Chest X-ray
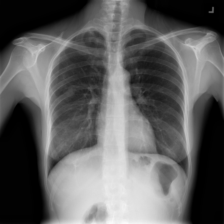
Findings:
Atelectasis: negative
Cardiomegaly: negative
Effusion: negative
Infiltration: negative
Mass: negative
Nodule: negative
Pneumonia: negative
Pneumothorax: negative
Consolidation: negative
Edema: negative
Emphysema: negative
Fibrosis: negative
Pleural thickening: negative
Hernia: negative